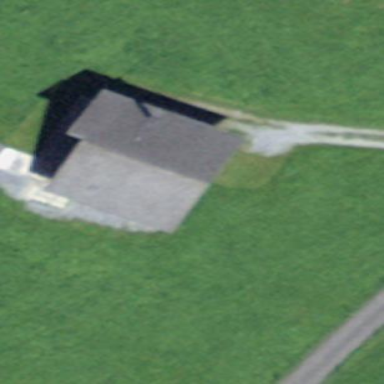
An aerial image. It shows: Cabin.